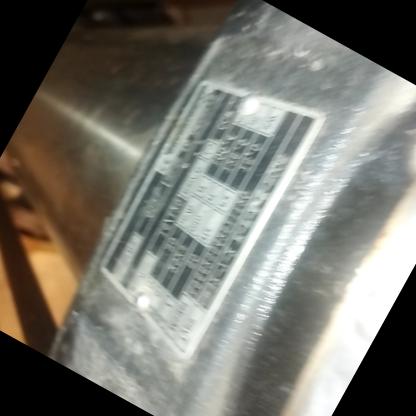
Klasa: tabliczka-znamionowa